Question: I think I understand the gist of LNK2019 errors from reading SO and <URL>.
I have one question and one question (both asked in the title already).
I'm guessing the answer is: (Please correct me if I'm wrong, but I'll continue with this assumption.)
For example, in the screenshot below (click for larger version), I show the LNK2019 errors I encountered, as well as the offending file, 'wx.cpp'.
<URL>
None of the methods in the class 'mglCanvasWX' are implemented (and yes, I've scrolled down :-). Here's <URL>, in case someone wants to peer at the code, but I wouldn't ask of anyone to go so far.
I'm it's the files which contain the implementations. Therefore, I need to locate the file implementing 'Window', 'ToggleAlpha', 'ToggleLight', and so on. (I'm guessing I can ignore all the other types of files, , , , etc.) But how do I know to find those files?--or even know that a file implement those functions, since they're binary (non-human-readable) files?
I'm sorry to ask two questions at once, but I think these are the essential things I need to understand to resolve this linker error. (I feel I'm missing a concept, even if I needed to ask in two questions.) Thank you in advance for any guidance you can give, and sorry to add to the existing pile of LNK2019 questions on SO...
---
### Addendum
This might be relevant:
'''
# define MGL_EXPORT __declspec(dllexport)
'''
But I'm not sure whether this indicates that this unimplemented class is being exported as a DLL (of what use would such a DLL be?), or indicates that this class must implemented by a DLL file (which would make more sense).
Also, the reason I phrased my question, , is that the other dependency in this project, 'mgl-fltk', provides <URL>. Its class definition, however, unlike 'mgl-wx', omits the 'MGL_EXPORT', hinting to me that FLTK was intended to be implemented externally.
'''
class mglCanvasFL : public mglCanvasWnd
'''
---
### Theory
Okay, after some more thinking, I came up with a theory, but only an experienced software developer could tell me if it's plausible / makes sense.
Did the developer(s) of MathGL, perhaps, simply not get around to implementing those definitions? That is, is it possible MathGL doesn't yet support wxWidgets?
See, in the original MathGL source, there are these files:

QT, FLTK, and GLUT implement their 'mglCanvasQT', 'mglCanvasFL', and 'mglCanvasGLUT',
'''
// qt.cpp
void mglCanvasQT::Animation() { QMGL->animation(true); }
void mglCanvasQT::ToggleAlpha() { QMGL->setAlpha(!QMGL->getAlpha()); }
// fltk.cpp
void mglCanvasFL::Animation() { Fl::lock(); mgl_sshow_cb(0,mgl); Fl::unlock(); }
void mglCanvasFL::ToggleAlpha() { Fl::lock(); mgl->toggle_alpha(); Fl::unlock(); }
// glut.cpp
class mglCanvasGLUT : public mglCanvasGL
{
public:
// ...
void ToggleAlpha() { _mgl_key_up('r',0,0); }
void Animation() { _mgl_key_up('m',0,0); } ///< Run slideshow (animation) of frames
// ...
}
'''
and it's only 'mglCanvasWX' that's left unimplemented, and only 'mglCanvasWX' that has the 'MGL_EXPORT' macro ahead of its class name.
That WX support just isn't there yet? Or, support for WX exists, but was found easier to provide as an external library (DLL)? I'd really appreciate if an experienced software developer could weigh in on this...
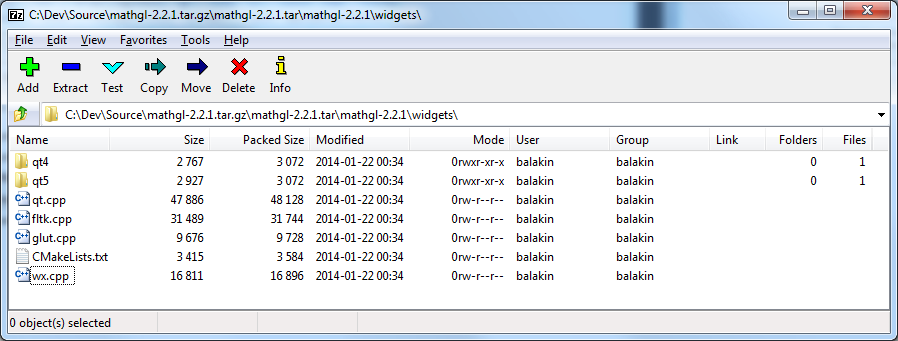
Answer: Holy J. Skeet, my theory turned out to be true.
After hours of experimentation (and writing up this question), I began to realize that perhaps wxWidgets simply wasn't implemented for use with MathGL. (See "Theory" edit, above.) I did some Googling under this new context, and voila!--from the maintainer of MathGL himself (whose name I only recognized because it was the User / Group name in the 7-Zip screenshot above)--
> Hi there, I wonder what the wx sample is doing. It seems there is a
stub prepared, but yet no functionality implemented. I'd love to use
this library in a wxWidgets project. Any hints?Hi, Basically yes. I switched from wxWidgets to Qt many years ago ... So,
I'm already forgot many wxWidget percularity and decide to stop making
working window based on wxWidget. There are several matters: MathGL
already have 2 (based on FLTK and Qt), I have not so much time to
write|test wxWidget one :(. So, right now you can do following: 1) Use MathGL produced RGB bitmap to display image an yours wxWidget
control. There is a sample here
<URL> Use wxMathGL widget defined in mgl/mgl_wx.h . I'm very hope what it
should work as is but I didn't test it :( 3) Help me and write|test wxMathGL widget and class mglGraphWX which
will display window with controls based on wxWidget.I (and other I
think) will be very thankful.
The <URL> discusses some alternatives as well, though I don't know if they work.